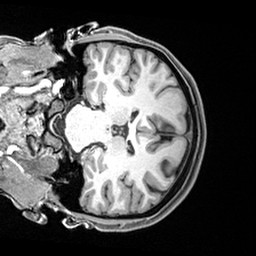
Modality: T1w
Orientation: coronal
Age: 21
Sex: female
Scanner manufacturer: siemens
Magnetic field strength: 3 T
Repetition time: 2.4 s
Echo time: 0.00217 s